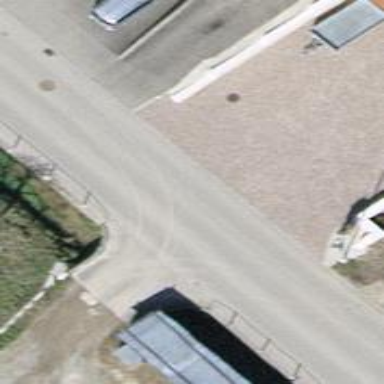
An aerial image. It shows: Track road going over bridge with grade1 tracktype.